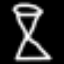
Label: hourglass